Field crop: maize
Growth stage: 2
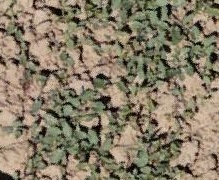
Species: convolvulus